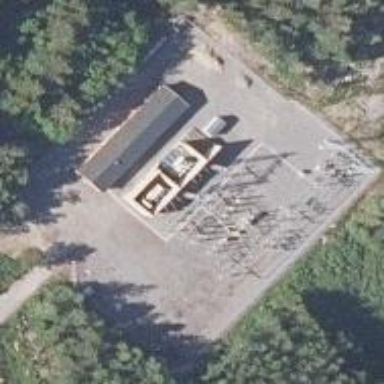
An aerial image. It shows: Distribution power substation secured by fence.